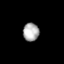
Tissue: prostate
Cell type: Fibroblasts
Senescence score: 0.7939
Nuclear area (px): 286
Mean DAPI intensity: 172.056